Aerial crown-view tile of a tropical tree (Barro Colorado Island, Panama), acquired 20250616:
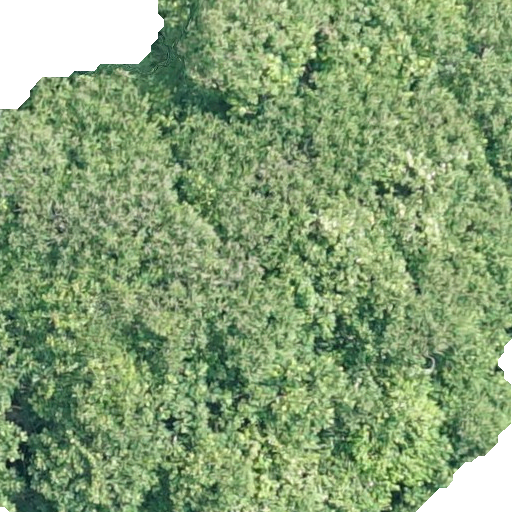
Species: Dipteryx oleifera
GBIF accepted scientific name: Dipteryx oleifera
Crown area: 538.567 m²